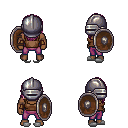
a pixel art fantasy rpg character, male body template, human, dark skin, brown pirate shirt, magenta pants, pink long hairstyle, metal helm, leather bracers, white slippers, shield, four views (front, back, left, right), 2x2 character sprite sheet, small pixel art, hard edges, no anti-aliasing